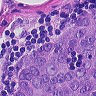
Metastatic tissue present: yes